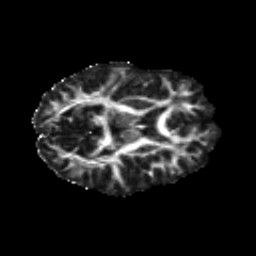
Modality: FA
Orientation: axial
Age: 24
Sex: female
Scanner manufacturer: siemens
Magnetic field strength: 3 T
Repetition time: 8.8 s
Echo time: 0.085 s